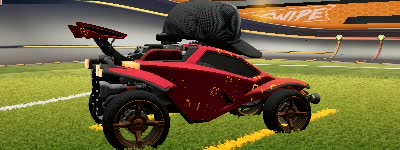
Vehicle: octane